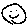
Label: smiley face